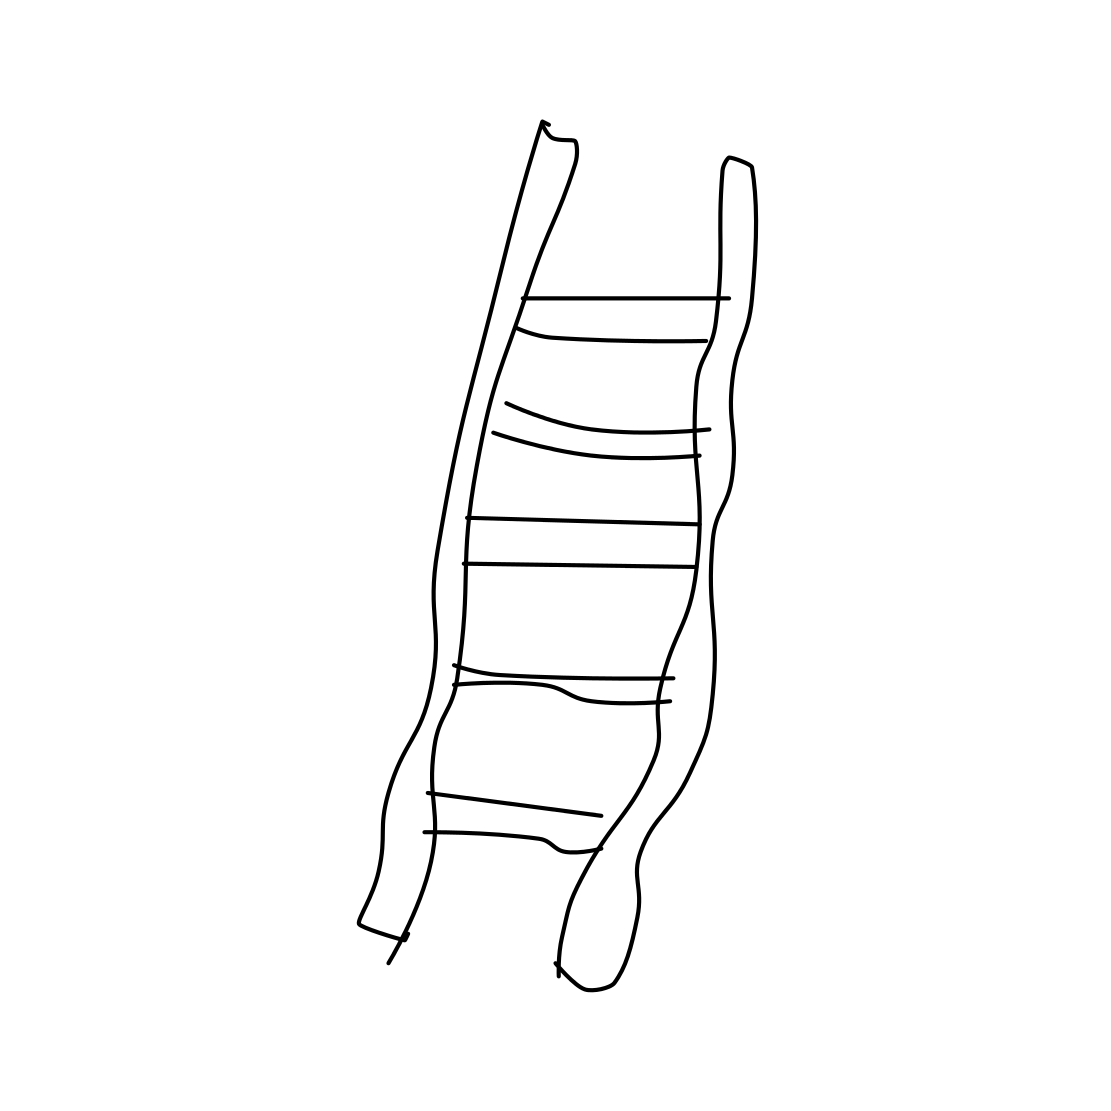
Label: ladder